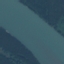
Label: River